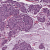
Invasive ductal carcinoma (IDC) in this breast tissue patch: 1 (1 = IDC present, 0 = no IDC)